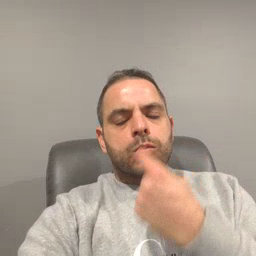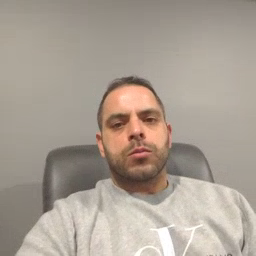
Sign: mouth